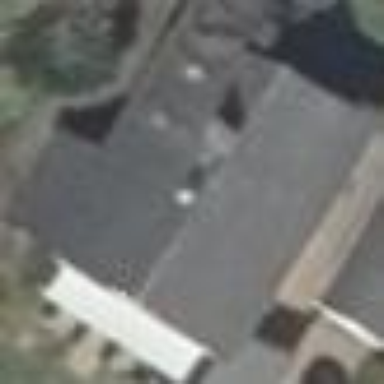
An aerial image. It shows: Detached building.